Interaction volume radius: 5 \u00c5
Interaction volume height: 15 \u00c5
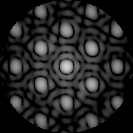
Disorder parameter: 0.1495